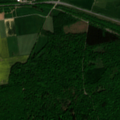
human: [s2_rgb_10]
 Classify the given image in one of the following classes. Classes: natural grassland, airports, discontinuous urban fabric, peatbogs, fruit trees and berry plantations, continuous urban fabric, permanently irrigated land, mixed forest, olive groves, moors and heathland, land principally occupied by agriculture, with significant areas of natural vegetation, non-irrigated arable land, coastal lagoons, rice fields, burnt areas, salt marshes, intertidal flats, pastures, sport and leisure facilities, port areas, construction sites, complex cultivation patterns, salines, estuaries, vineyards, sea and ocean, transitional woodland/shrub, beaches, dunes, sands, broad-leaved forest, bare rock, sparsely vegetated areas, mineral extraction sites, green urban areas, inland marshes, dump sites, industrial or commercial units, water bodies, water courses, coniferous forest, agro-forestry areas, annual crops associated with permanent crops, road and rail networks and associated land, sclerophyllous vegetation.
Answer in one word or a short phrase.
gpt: discontinuous urban fabric, non-irrigated arable land, pastures, complex cultivation patterns, broad-leaved forest